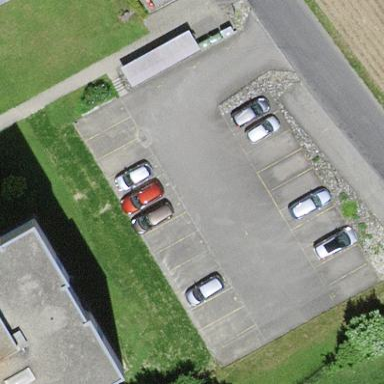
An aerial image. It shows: Parking area.